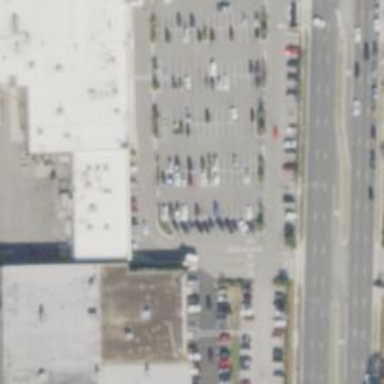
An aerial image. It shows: Parking space is available.